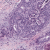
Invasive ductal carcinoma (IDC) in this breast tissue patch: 1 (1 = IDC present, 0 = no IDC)